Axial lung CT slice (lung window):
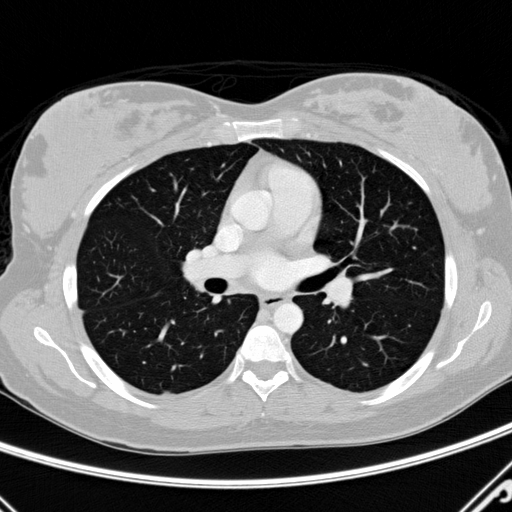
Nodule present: yes
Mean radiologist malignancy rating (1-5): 3